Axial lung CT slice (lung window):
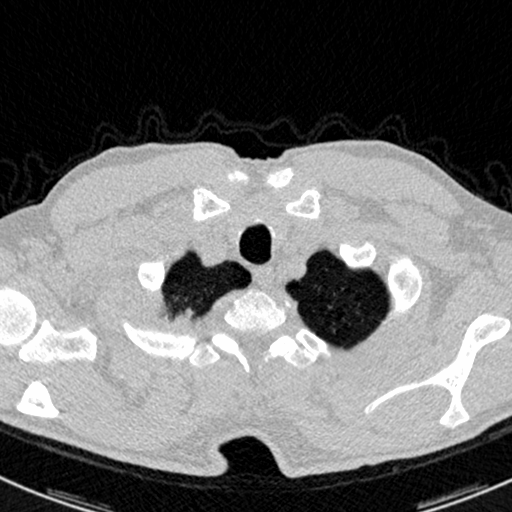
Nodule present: no